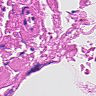
Metastatic tissue present: no